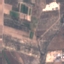
Label: PermanentCrop